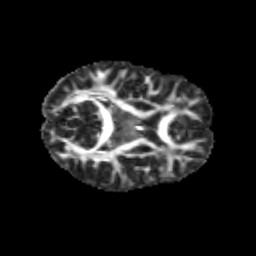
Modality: FA
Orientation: axial
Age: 13
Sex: female
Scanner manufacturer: siemens
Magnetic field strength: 3 T
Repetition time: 3.8 s
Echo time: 0.07 s